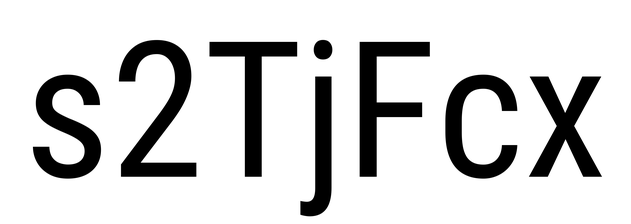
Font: Roboto_Condensed_Regular